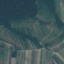
Land use / land cover: PermanentCrop